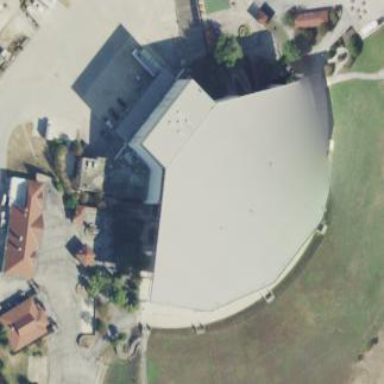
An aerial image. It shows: Theater building.